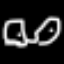
Label: frog